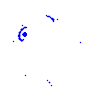
Particle: electron